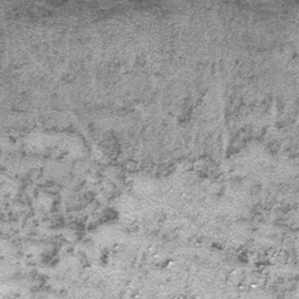
Label: frost